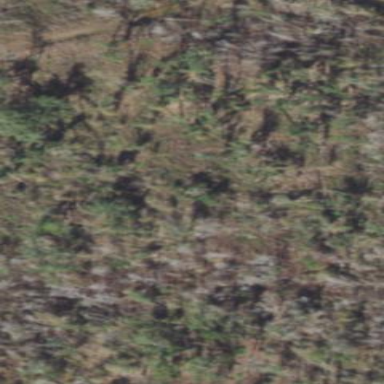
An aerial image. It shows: Mixed leaf woodland.